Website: bh-photo
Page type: billing-address
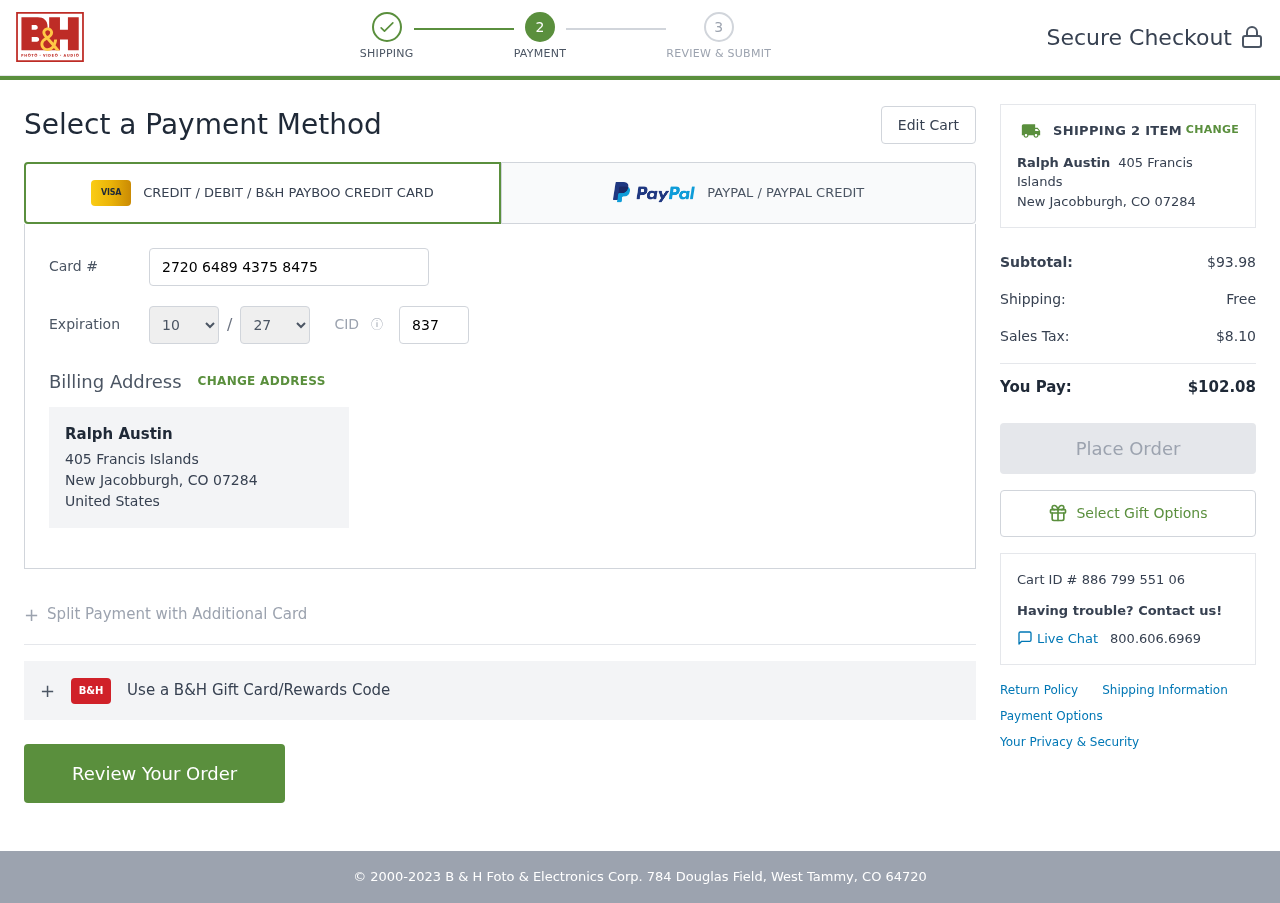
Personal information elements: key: PII_CARD_CVV
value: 837
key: PII_CARD_EXPIRY_MONTH
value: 10
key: PII_CARD_EXPIRY_YEAR
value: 27
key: PII_CARD_NUMBER
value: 2720 6489 4375 8475
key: PII_CITY_STATE_ZIP
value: New Jacobburgh, CO 07284
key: PII_COUNTRY
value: United States
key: PII_FULLNAME
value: Ralph Austin
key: PII_STREET
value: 405 Francis Islands
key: PII_FULLNAME2
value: Ralph Austin
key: PII_STREET2
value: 405 Francis Islands
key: PII_CITY_STATE_ZIP2
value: New Jacobburgh, CO 07284
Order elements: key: ORDER_NUM_ITEMS
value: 2
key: ORDER_SUBTOTAL
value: $93.98
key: ORDER_SHIPPING_COST
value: Free
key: ORDER_TAX
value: $8.10
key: ORDER_TOTAL
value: $102.08
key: ORDER_ID
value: Cart ID # 886 799 551 06